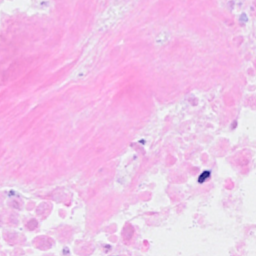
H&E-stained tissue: Breast